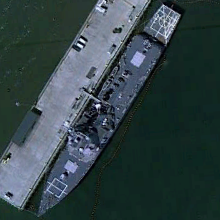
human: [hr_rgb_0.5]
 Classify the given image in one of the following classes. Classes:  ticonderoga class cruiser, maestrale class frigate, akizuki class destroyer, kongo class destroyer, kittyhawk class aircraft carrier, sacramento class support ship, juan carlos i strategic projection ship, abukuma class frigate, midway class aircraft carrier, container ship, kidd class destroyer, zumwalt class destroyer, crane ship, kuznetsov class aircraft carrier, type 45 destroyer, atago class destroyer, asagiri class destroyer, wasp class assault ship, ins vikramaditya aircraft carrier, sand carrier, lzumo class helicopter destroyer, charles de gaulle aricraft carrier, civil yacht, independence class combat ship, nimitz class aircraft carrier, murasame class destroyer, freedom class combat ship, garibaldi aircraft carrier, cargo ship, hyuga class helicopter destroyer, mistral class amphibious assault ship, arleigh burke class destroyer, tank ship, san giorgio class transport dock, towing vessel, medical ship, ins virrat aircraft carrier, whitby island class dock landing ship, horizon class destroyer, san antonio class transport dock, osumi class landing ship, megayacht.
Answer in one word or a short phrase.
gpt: Arleigh Burke class destroyer